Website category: sports
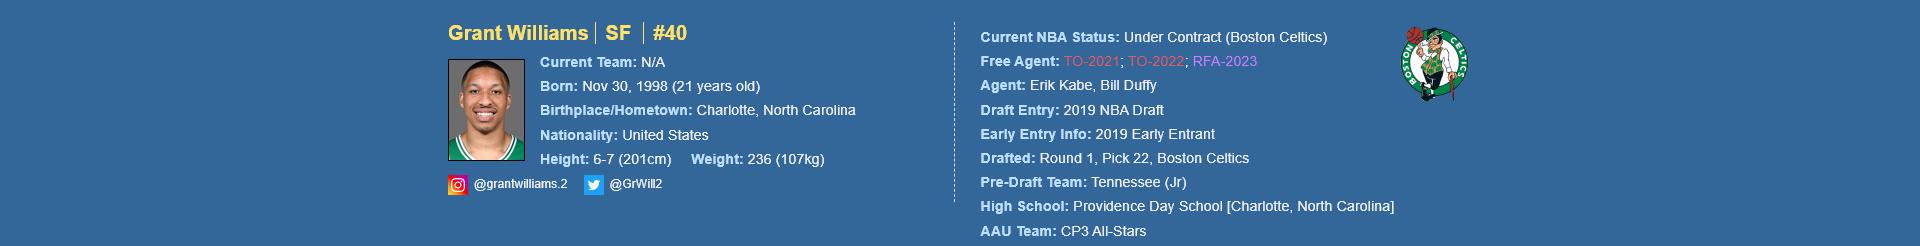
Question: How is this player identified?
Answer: Grant Williams

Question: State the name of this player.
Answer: Grant Williams

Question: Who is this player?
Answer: Grant Williams

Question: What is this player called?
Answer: Grant Williams

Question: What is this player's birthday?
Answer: Nov 30, 1998

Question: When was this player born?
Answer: Nov 30, 1998

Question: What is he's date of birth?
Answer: Nov 30, 1998

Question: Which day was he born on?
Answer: Nov 30, 1998

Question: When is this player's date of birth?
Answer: Nov 30, 1998

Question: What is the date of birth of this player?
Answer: Nov 30, 1998

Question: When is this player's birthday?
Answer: Nov 30, 1998

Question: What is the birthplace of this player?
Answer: Charlotte, North Carolina

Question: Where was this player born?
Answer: Charlotte, North Carolina

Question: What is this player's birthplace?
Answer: Charlotte, North Carolina

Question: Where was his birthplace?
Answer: Charlotte, North Carolina

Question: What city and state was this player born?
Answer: Charlotte, North Carolina

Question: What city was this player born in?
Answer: Charlotte, North Carolina

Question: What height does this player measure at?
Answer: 6-7 (201cm)

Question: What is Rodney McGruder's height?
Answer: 6-7 (201cm)

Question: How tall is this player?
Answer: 6-7 (201cm)

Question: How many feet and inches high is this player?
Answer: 6-7 (201cm)

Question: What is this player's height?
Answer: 6-7 (201cm)

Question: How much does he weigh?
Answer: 236 (107kg)

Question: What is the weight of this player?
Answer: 236 (107kg)

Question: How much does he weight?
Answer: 236 (107kg)

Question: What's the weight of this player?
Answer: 236 (107kg)

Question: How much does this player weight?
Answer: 236 (107kg)

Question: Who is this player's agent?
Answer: Erik Kabe

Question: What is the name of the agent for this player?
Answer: Erik Kabe

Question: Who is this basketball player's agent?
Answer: Erik Kabe

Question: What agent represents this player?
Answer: Erik Kabe

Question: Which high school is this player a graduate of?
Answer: Providence Day School

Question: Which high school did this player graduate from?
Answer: Providence Day School

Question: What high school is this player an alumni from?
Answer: Providence Day School

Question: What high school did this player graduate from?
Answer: Providence Day School

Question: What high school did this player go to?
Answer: Providence Day School

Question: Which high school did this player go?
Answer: Providence Day School